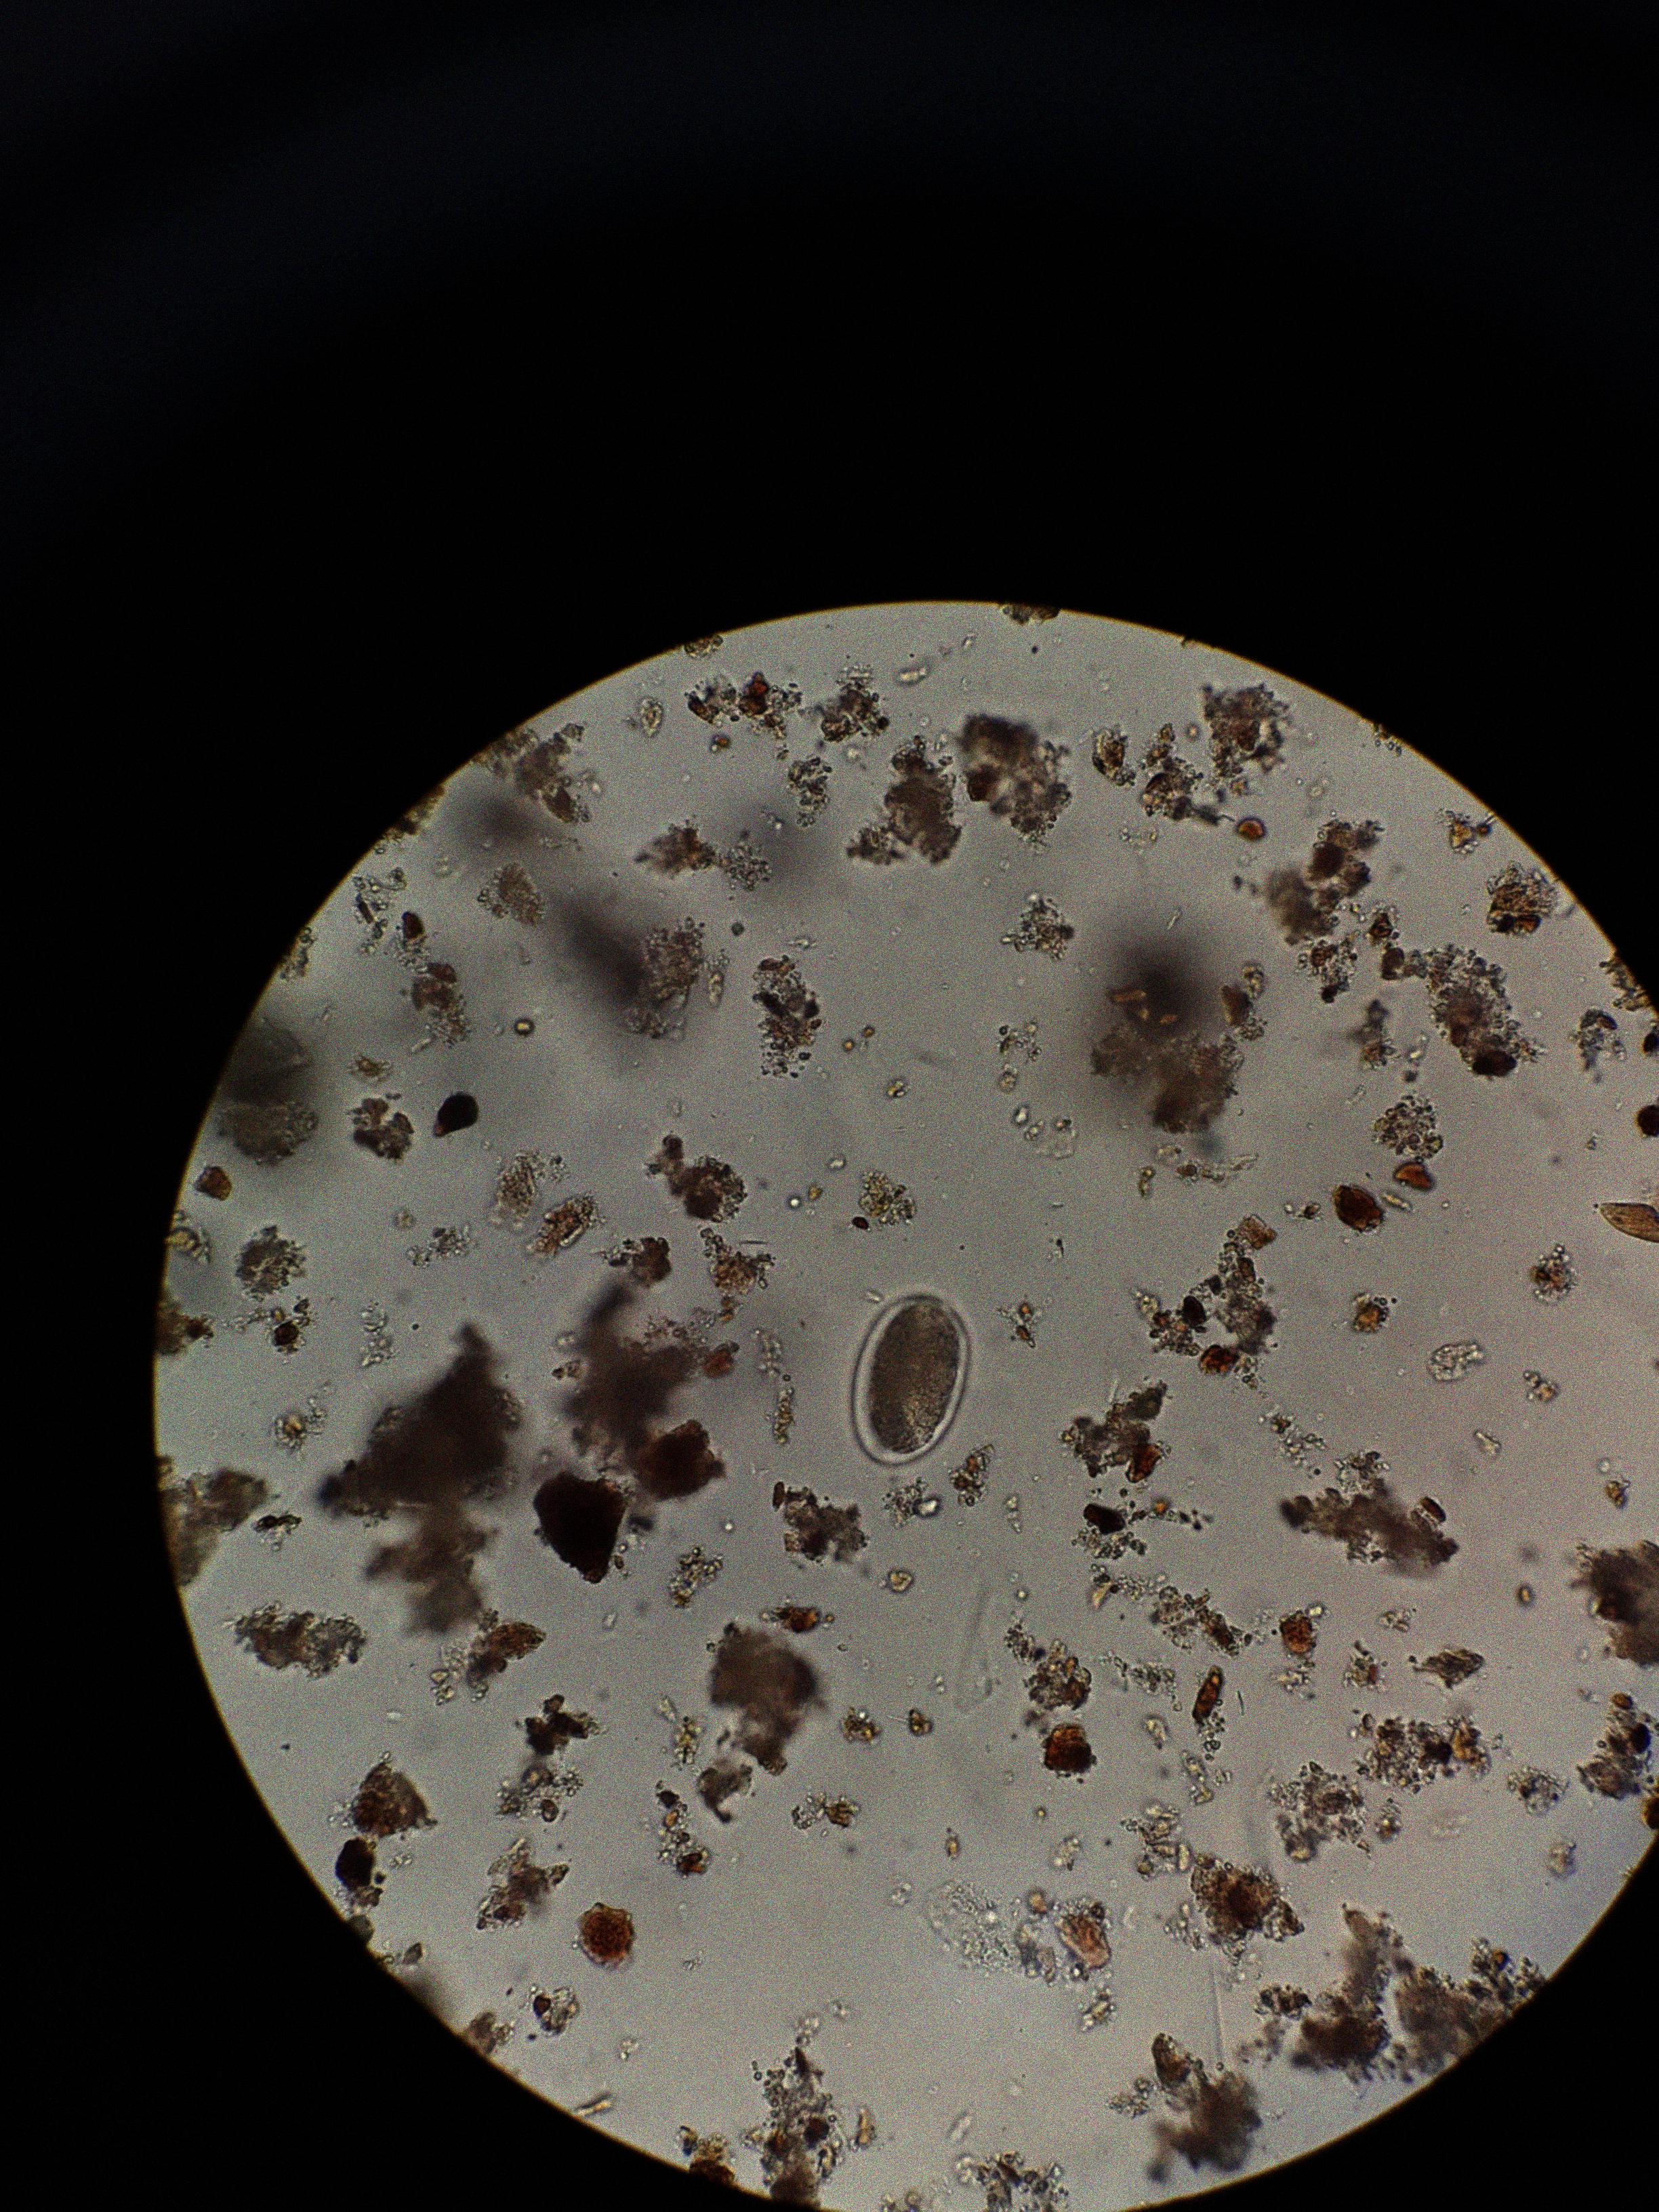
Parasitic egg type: Hookworm egg